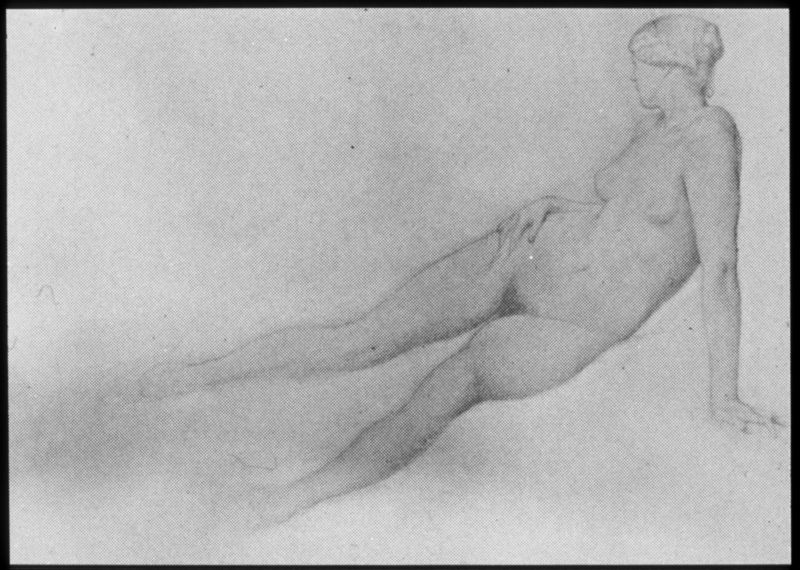
Titel: Studie zur ‘Liegenden’ im Interieur
Künstler: Jean-Léon Gérôme
Institution: Privatsammlung
Schlagwörter: akt, hand, kopf, nackt, schatten, weiß, brust, busen, ellbogen, frau, hell, licht, schwarz, zeichnung, blick, arm, arme, bild, hals, hände, haare, schulter, beine, brüste, füße, liegen, nacken, nabel, wange, liegend, hüften, kohle, hüfte, aufgestützt, schamhaar, nach hinten, fuße, wollig, fuß´